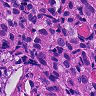
Metastatic tissue present: yes